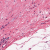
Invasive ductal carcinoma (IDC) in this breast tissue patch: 0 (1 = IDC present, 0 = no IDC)